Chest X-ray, PA view. Patient: 62 years old, sex M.
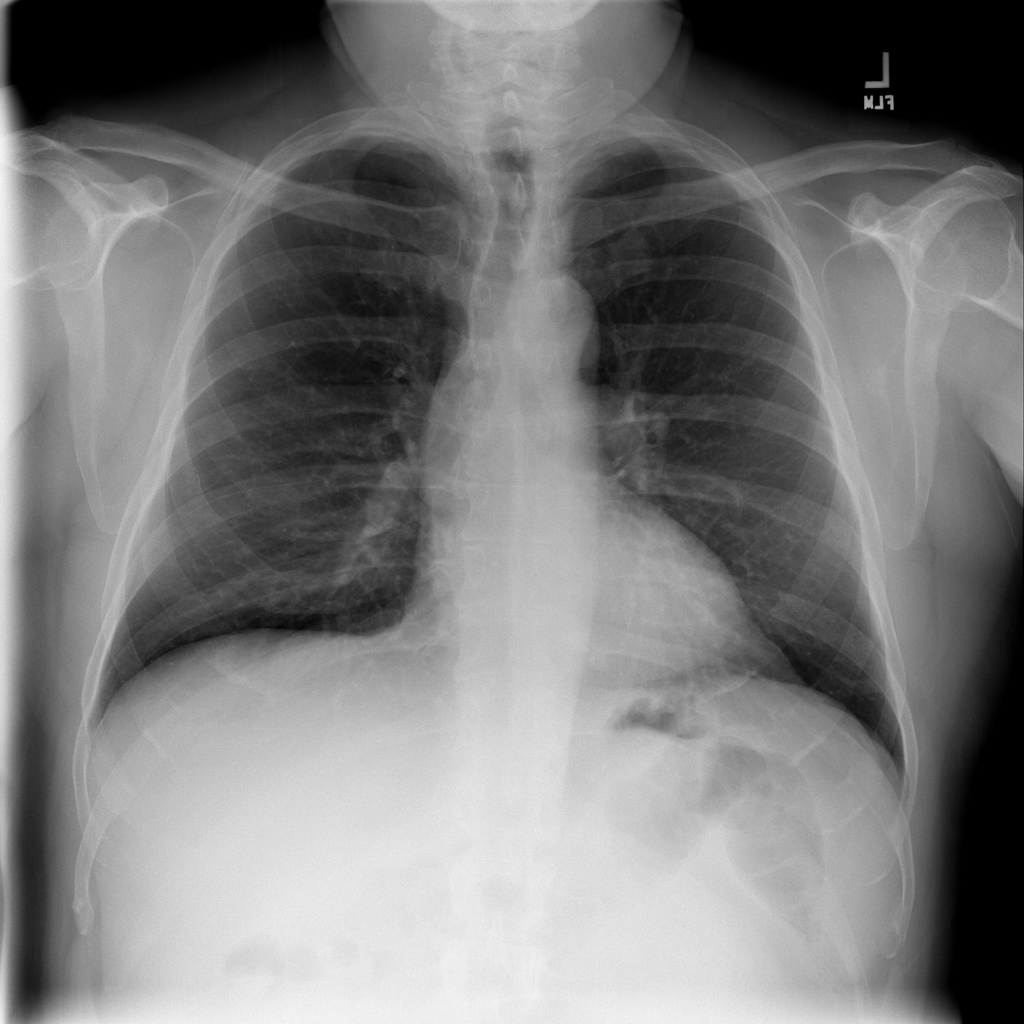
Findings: Atelectasis